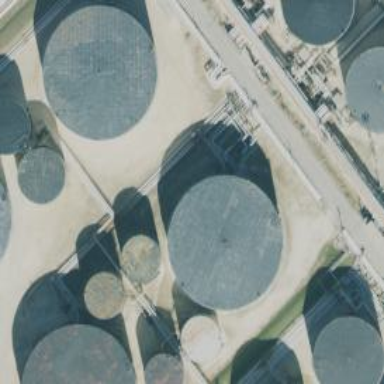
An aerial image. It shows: Storage tank building.